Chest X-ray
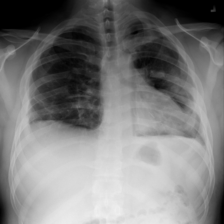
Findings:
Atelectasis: negative
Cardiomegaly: negative
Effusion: negative
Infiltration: negative
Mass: negative
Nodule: negative
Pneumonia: negative
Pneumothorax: positive
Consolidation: negative
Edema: negative
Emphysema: negative
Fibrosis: negative
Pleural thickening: negative
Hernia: negative